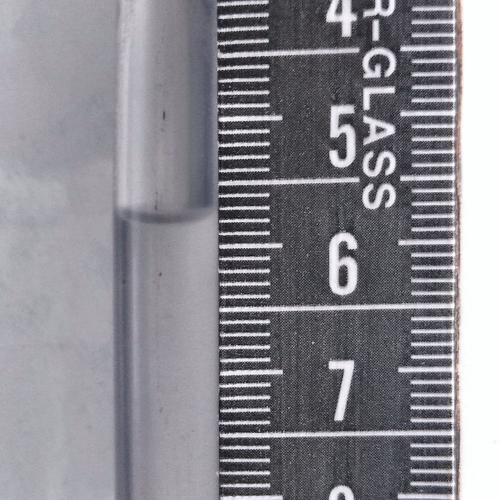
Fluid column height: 5.8 cm